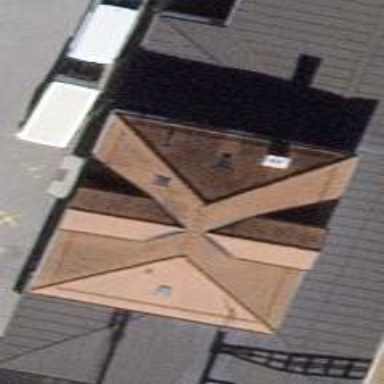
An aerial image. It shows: Train station building.